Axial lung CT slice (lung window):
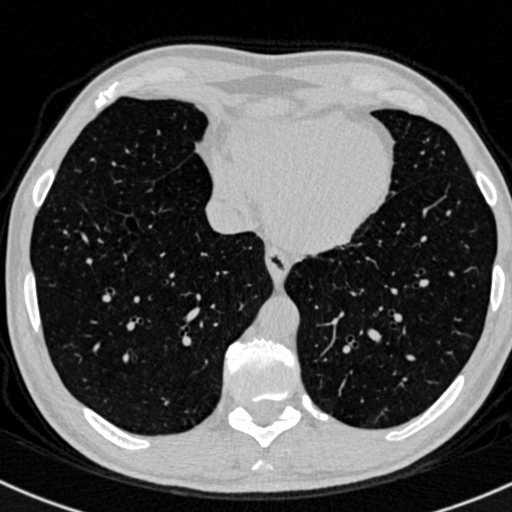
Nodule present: no